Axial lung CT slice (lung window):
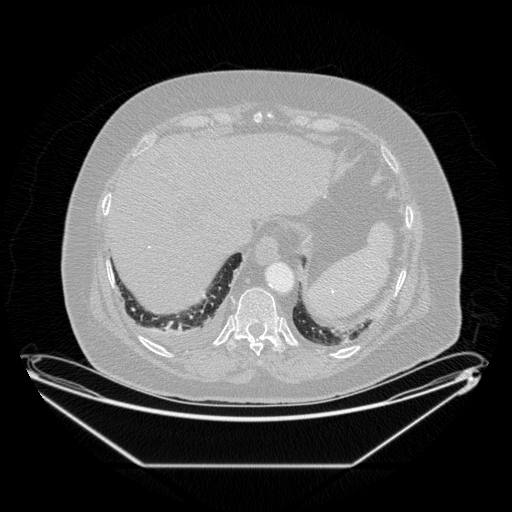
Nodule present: no